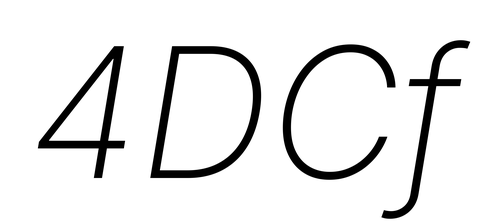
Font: Inter-Italic_ExtraLight_Italic